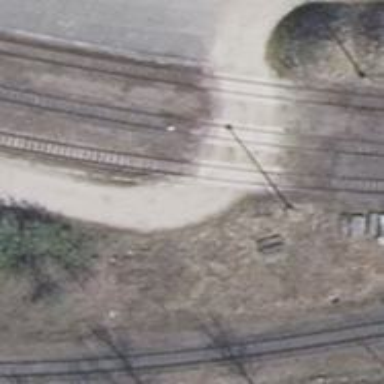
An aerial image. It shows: Railway level crossing.